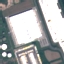
Land use / land cover class: Industrial